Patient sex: M
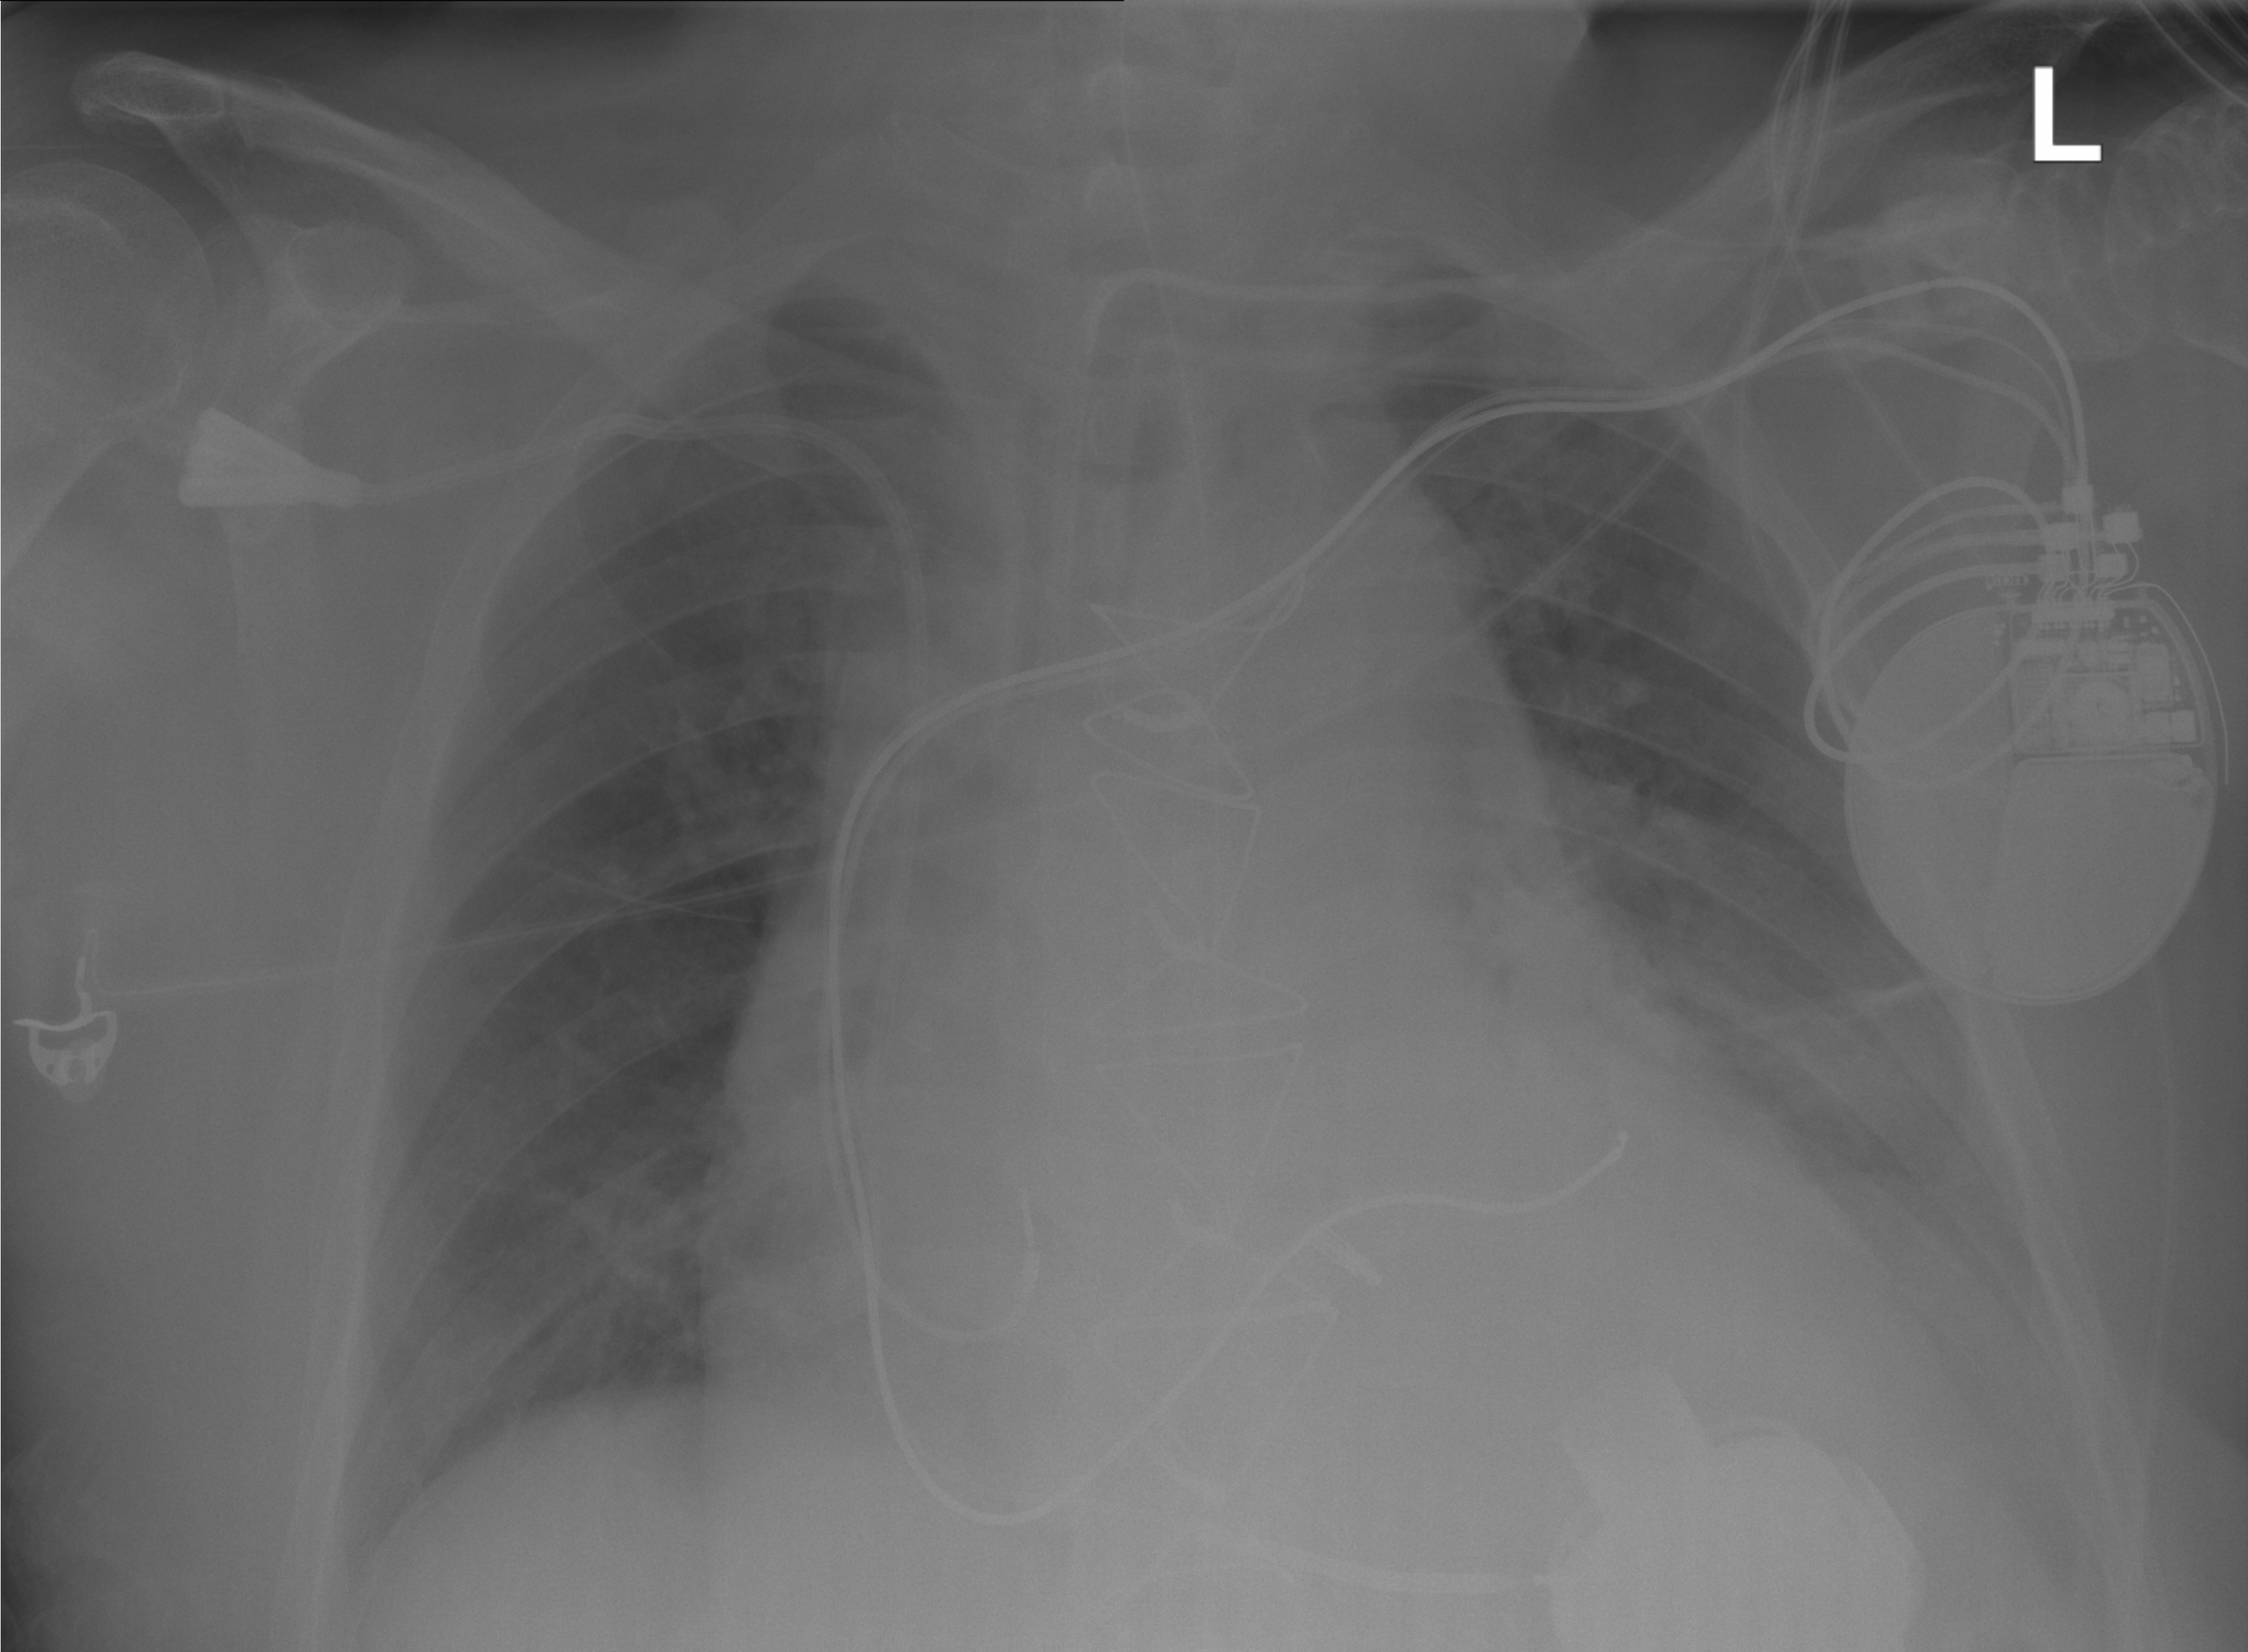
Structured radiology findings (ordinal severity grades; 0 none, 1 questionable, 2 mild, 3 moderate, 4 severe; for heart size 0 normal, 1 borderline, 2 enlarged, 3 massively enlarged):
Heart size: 3
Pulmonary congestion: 2
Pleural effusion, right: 0
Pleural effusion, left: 2
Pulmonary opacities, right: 0
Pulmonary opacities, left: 0
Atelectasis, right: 2
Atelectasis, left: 2